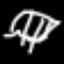
Label: leaf